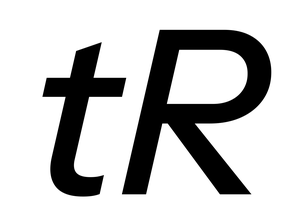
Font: InstrumentSans-Italic_Medium_Italic